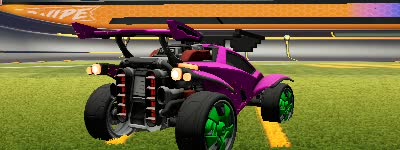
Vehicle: octane